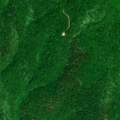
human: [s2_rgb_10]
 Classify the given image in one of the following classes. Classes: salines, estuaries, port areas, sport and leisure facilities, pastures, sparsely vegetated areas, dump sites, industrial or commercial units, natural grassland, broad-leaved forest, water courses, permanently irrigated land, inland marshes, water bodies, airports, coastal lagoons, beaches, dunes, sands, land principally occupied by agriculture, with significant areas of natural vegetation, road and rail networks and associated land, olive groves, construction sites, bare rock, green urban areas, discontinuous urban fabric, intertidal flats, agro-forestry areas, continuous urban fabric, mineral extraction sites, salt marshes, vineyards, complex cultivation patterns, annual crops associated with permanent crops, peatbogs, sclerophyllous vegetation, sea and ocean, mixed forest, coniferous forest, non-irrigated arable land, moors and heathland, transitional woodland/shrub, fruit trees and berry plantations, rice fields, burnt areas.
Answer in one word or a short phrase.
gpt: broad-leaved forest